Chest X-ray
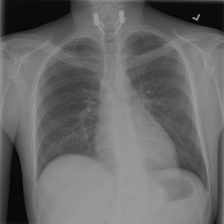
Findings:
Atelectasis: negative
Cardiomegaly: negative
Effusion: negative
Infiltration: negative
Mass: negative
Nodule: negative
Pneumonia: negative
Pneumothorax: negative
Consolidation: negative
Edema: negative
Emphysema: negative
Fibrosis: negative
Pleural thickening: negative
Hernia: negative